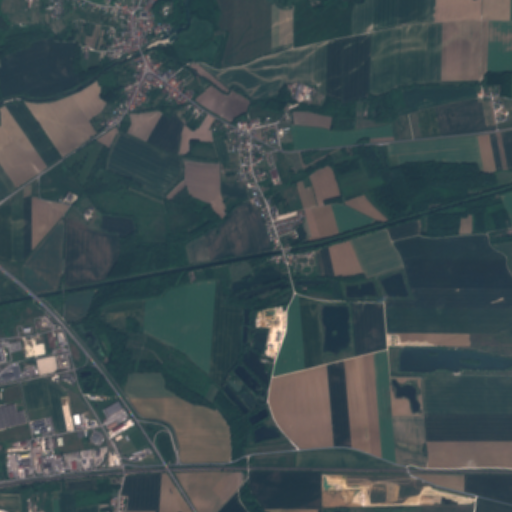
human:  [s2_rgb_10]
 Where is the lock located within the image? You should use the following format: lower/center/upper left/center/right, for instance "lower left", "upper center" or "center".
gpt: The lock is located in the center of the image.
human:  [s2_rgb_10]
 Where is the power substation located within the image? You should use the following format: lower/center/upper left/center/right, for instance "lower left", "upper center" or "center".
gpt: The power substation is located in the lower left of the image.
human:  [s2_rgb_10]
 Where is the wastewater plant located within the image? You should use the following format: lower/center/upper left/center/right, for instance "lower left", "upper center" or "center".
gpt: The wastewater plant is located in the lower left of the image.
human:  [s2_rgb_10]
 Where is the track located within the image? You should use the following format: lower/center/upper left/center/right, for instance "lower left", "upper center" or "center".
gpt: There is no track in the image.